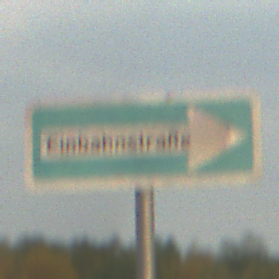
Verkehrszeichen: EinbahnstrasseRechtsweisend
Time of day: SunriseSunset
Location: Outdoor (Suburban)
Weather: PartlyCloudy
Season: NotSpecified
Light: Natural